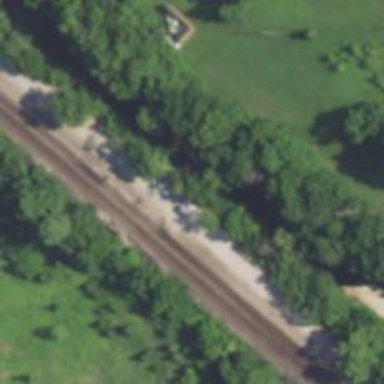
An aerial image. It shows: Railroad crossover.